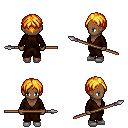
a pixel art fantasy rpg character, female body template, human, dark skin, brown robe, red pants, light blonde parted hairstyle, white slippers, spear, four views (front, back, left, right), 2x2 character sprite sheet, small pixel art, hard edges, no anti-aliasing